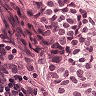
Metastatic tissue present: yes